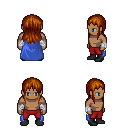
a pixel art fantasy rpg character, male body template, human, dark skin, blue cape, red pants, brunette unkempt hairstyle, white cloth bandages, black shoes, four views (front, back, left, right), 2x2 character sprite sheet, small pixel art, hard edges, no anti-aliasing